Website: crate-barrel
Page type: billing-address
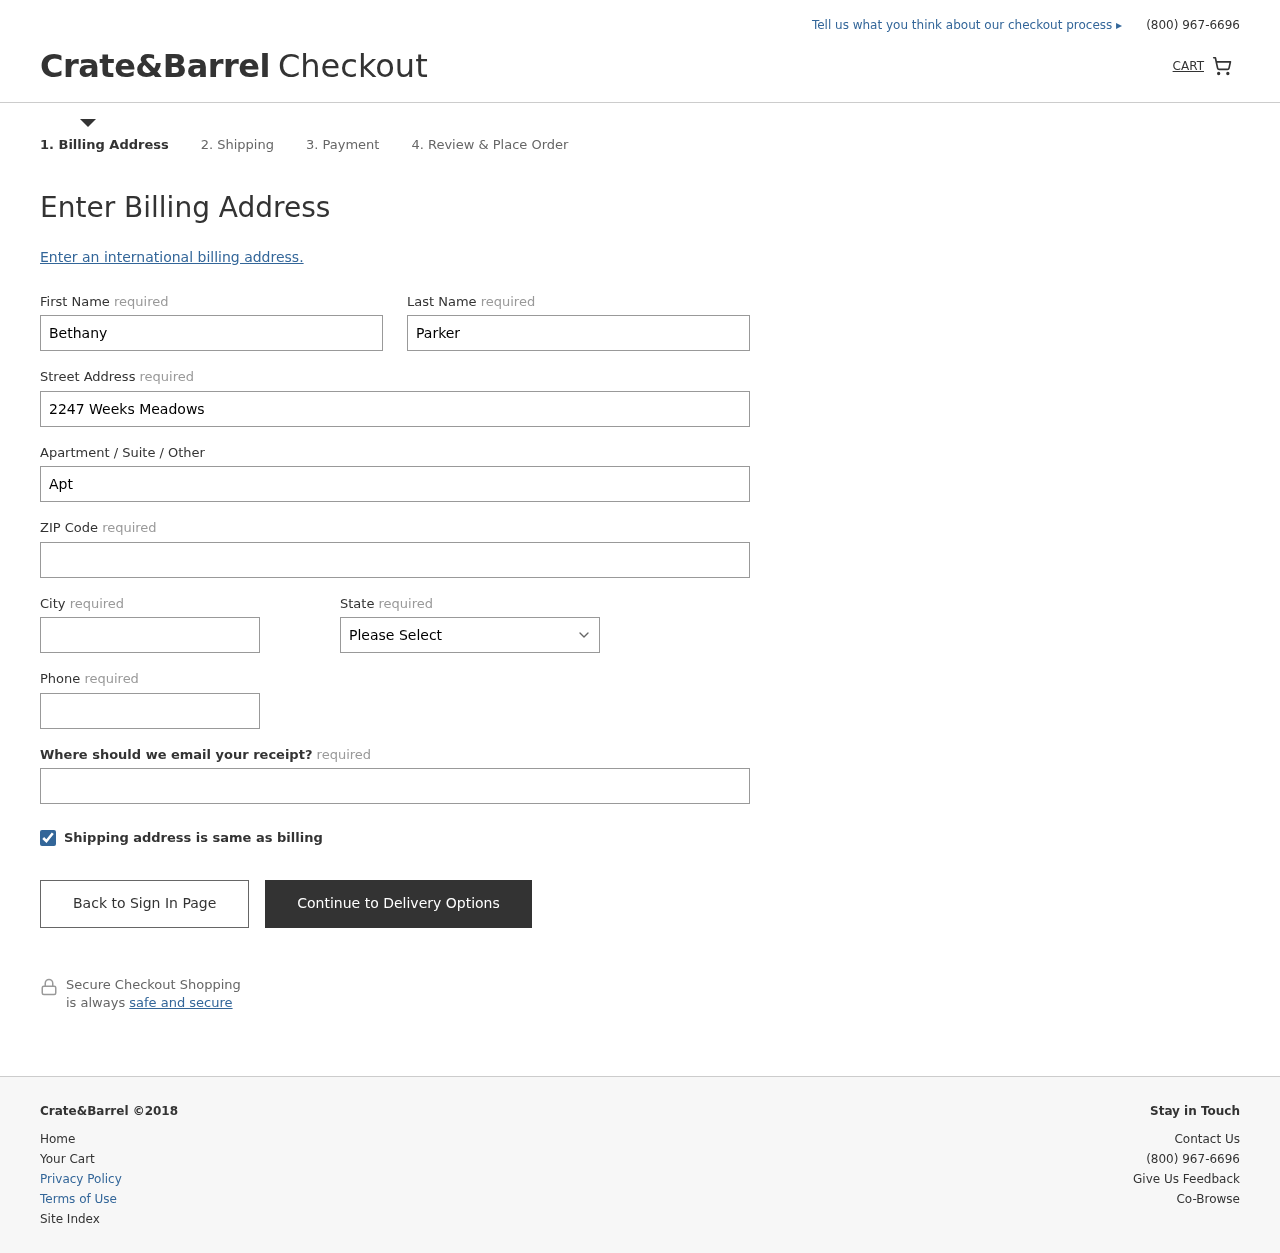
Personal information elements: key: PII_STATE
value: Oregon
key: PII_FIRSTNAME
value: Bethany
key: PII_LASTNAME
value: Parker
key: PII_STREET
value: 2247 Weeks Meadows
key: PII_STREET2
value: Apt. 497
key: PII_POSTCODE
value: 62310
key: PII_CITY
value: East Danielton
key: PII_PHONE
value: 4072112551
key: PII_EMAIL
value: bparker@hotmail.com